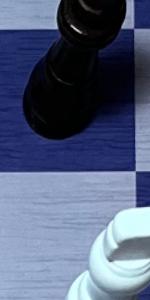
Label: Empty